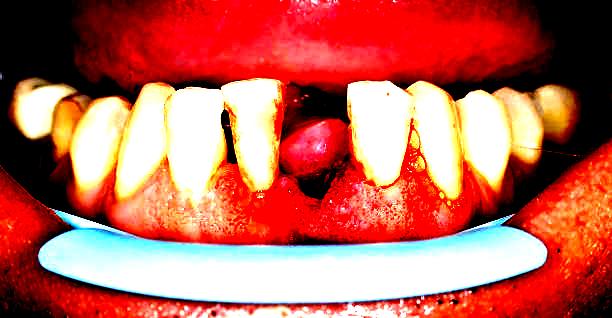
Condition: Gingivitis